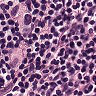
Metastatic tissue present: no